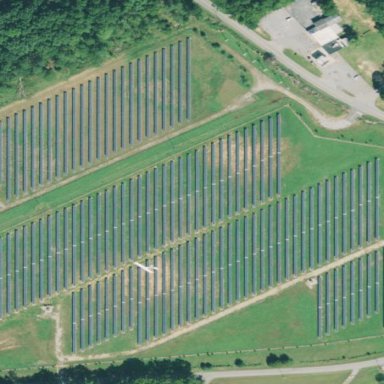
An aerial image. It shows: Solar power plant enclosed by fence. The plant generates electricity using photovoltaic technology.